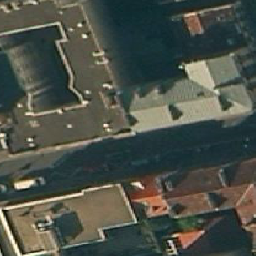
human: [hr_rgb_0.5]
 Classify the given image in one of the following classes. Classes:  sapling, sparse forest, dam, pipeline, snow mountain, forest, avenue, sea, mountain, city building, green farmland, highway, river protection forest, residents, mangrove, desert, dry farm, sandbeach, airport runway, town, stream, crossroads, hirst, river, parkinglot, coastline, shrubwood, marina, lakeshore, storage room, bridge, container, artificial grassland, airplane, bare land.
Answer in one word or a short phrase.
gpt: city building